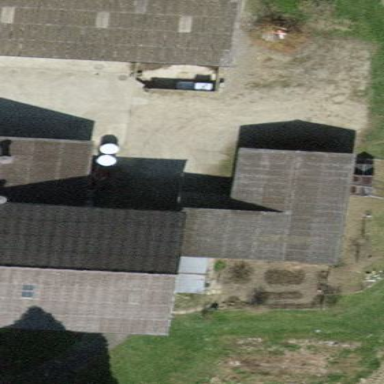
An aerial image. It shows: Farm auxiliary building.